Question: How to resolve this issue
'Could not load file or assembly 'MySql.Data, Version=6.3.5.0, Culture=neutral, PublicKeyToken=c5687fc88969c44d' or one of its dependencies. The located assembly's manifest definition does not match the assembly reference. (Exception from HRESULT: 0x80131040)'
The site is running good in local host but when publishing the site and checking i am getting the error. Can any one give me a solution for this..
My sample image from 'Assembly' folder

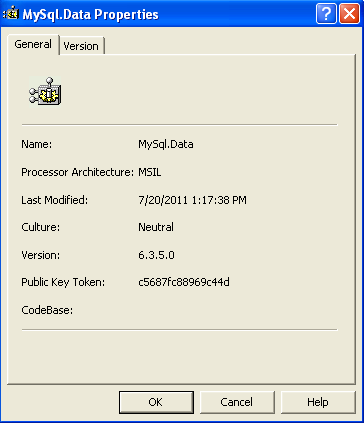
Answer: The DLL either needs to be in the bin folder of the application (or in the same folder) or needs to be installed to the GAC.
Does the MySql DLL come with an installer?
--
This can also happen when the referenced DLL is built with a later version of .Net than the application that is calling it.